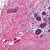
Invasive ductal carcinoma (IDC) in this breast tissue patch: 0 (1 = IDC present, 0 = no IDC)